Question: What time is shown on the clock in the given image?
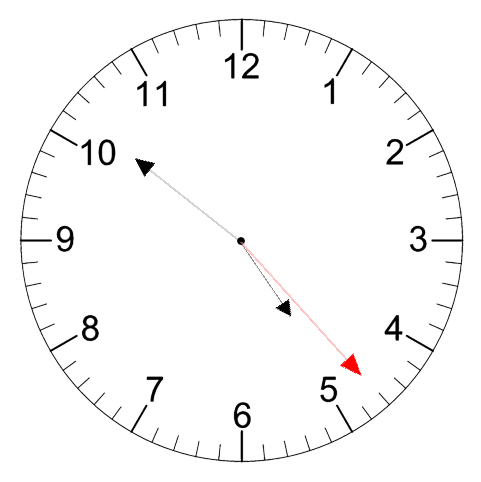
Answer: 04:51:23